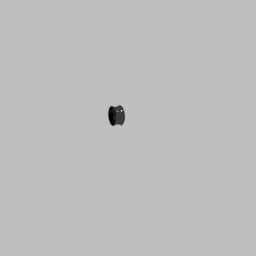
Label: mechanical